Question: Below is my current code:
'''
Private Sub searchdata()
readText = File.ReadAllLines(x)
Do Until readText(n) = SrchTxBx.Text
n = n + 1
'If n > readText.Length Then Exit Do
Loop
If readText(n) = SrchTxBx.Text Then
CmbFound.Items.Add(SrchTxBx.Text)
Else
MsgBox("Data not found")
End If
End Sub
'''
My objective is for my search function, to find a specific data stored in a text file. So I used string array to locate my data and rewrite it with a new data. My problem is that, my do until condition is currently set to infinite. I'm really not sure how to exit the do until loop if there is no matching data in the entire text file. Please do guide me.
EDIT 1.0
'''
Private Sub searchdata()
Dim textFound As Boolean = False
readText = File.ReadAllLines(x)
Do Until textFound = True
If readText(n) = SrchTxBx.Text Then
textFound = True
Else
n = n + 1
End If
Loop
If textFound = True Then
CmbFound.Items.Add(SrchTxBx.Text)
Else
MsgBox("Data not found")
End If
End Sub
'''
Thanks to Tim my code has been improved, but now I face new problem as shown in the attached picture:

Edit 2.0
latest code:
'''
Private Sub searchdata()
Dim textFound As Boolean = False
readText = File.ReadAllLines(x)
Do Until n > readText.Length - 1 Or textFound = True
If readText(n) = SrchTxBx.Text Then
textFound = True
Else
n = n + 1
End If
Loop
If textFound = True Then
CmbFound.Items.Add(SrchTxBx.Text)
Else
MsgBox("Data not found")
n = 0 ' forgotten to reset n value here
End If
End Sub
Private Sub SubmitBtn_Click(sender As Object, e As EventArgs) Handles SubmitBtn.Click
MessageBox.Show("Do You want to Save the Changes Made to This Document", "Format File_
Notification", MessageBoxButtons.YesNo, MessageBoxIcon.Question)
If vbYes Then
readText(n) = RtbReplace.Text
File.WriteAllLines(x, readText)
n = 0
End If
End Sub
'''
Thanks @Tim, now my search function works. If anyone got a simpler or a better way of executing this method please do share. Thanks
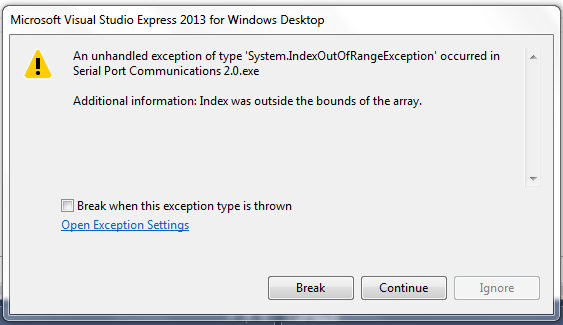
Answer: An example to illustrate my comment:
'''
Dim textFound As Boolean = False
Dim n As Integer = 0
readText = File.ReadAllLines(filePath)
Do Until n > readText.Length - 1 OrElse textFound = True
If readText(n) = SrchTxBx.Text Then
textFound = True
Else
n = n + 1
End If
Loop
'''
The flag 'textFound' is set to False initially (the default value). Then the Do Until loop is entered, starting with the first line in the array.
If the line matches the text to search for, the flag is set to True and the loop will be exited. Otherwise, 'n' is incremented by 1 and the next line is checked.
Outside the loop, you can check the value of the flag - if it's True, then 'n' will have the index of the line that matched the search string. If it's false, no match was found.
Based on your last comment that it appears you can't re-run the 'Do Until' loop, when looking at your posted updated code, you use 'n' for the line number. It doesn't appear to be declared in the method, so I'm going to guess it's a class-level variable. You need to make sure you set it to 0 before you call the method, otherwise subsequent calls will fail because 'n' is greater than the number of lines in the file (if you're using the same file).
Example: 30 line file, 'n' starts at 0 (default for an 'Integer'). You search and don't find the text. 'n' is now 30. You start a new search, 'n' starts at 30 and the loop is never entered because 'n' is greater than the number of lines in the file.